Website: lowes
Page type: order-tracking
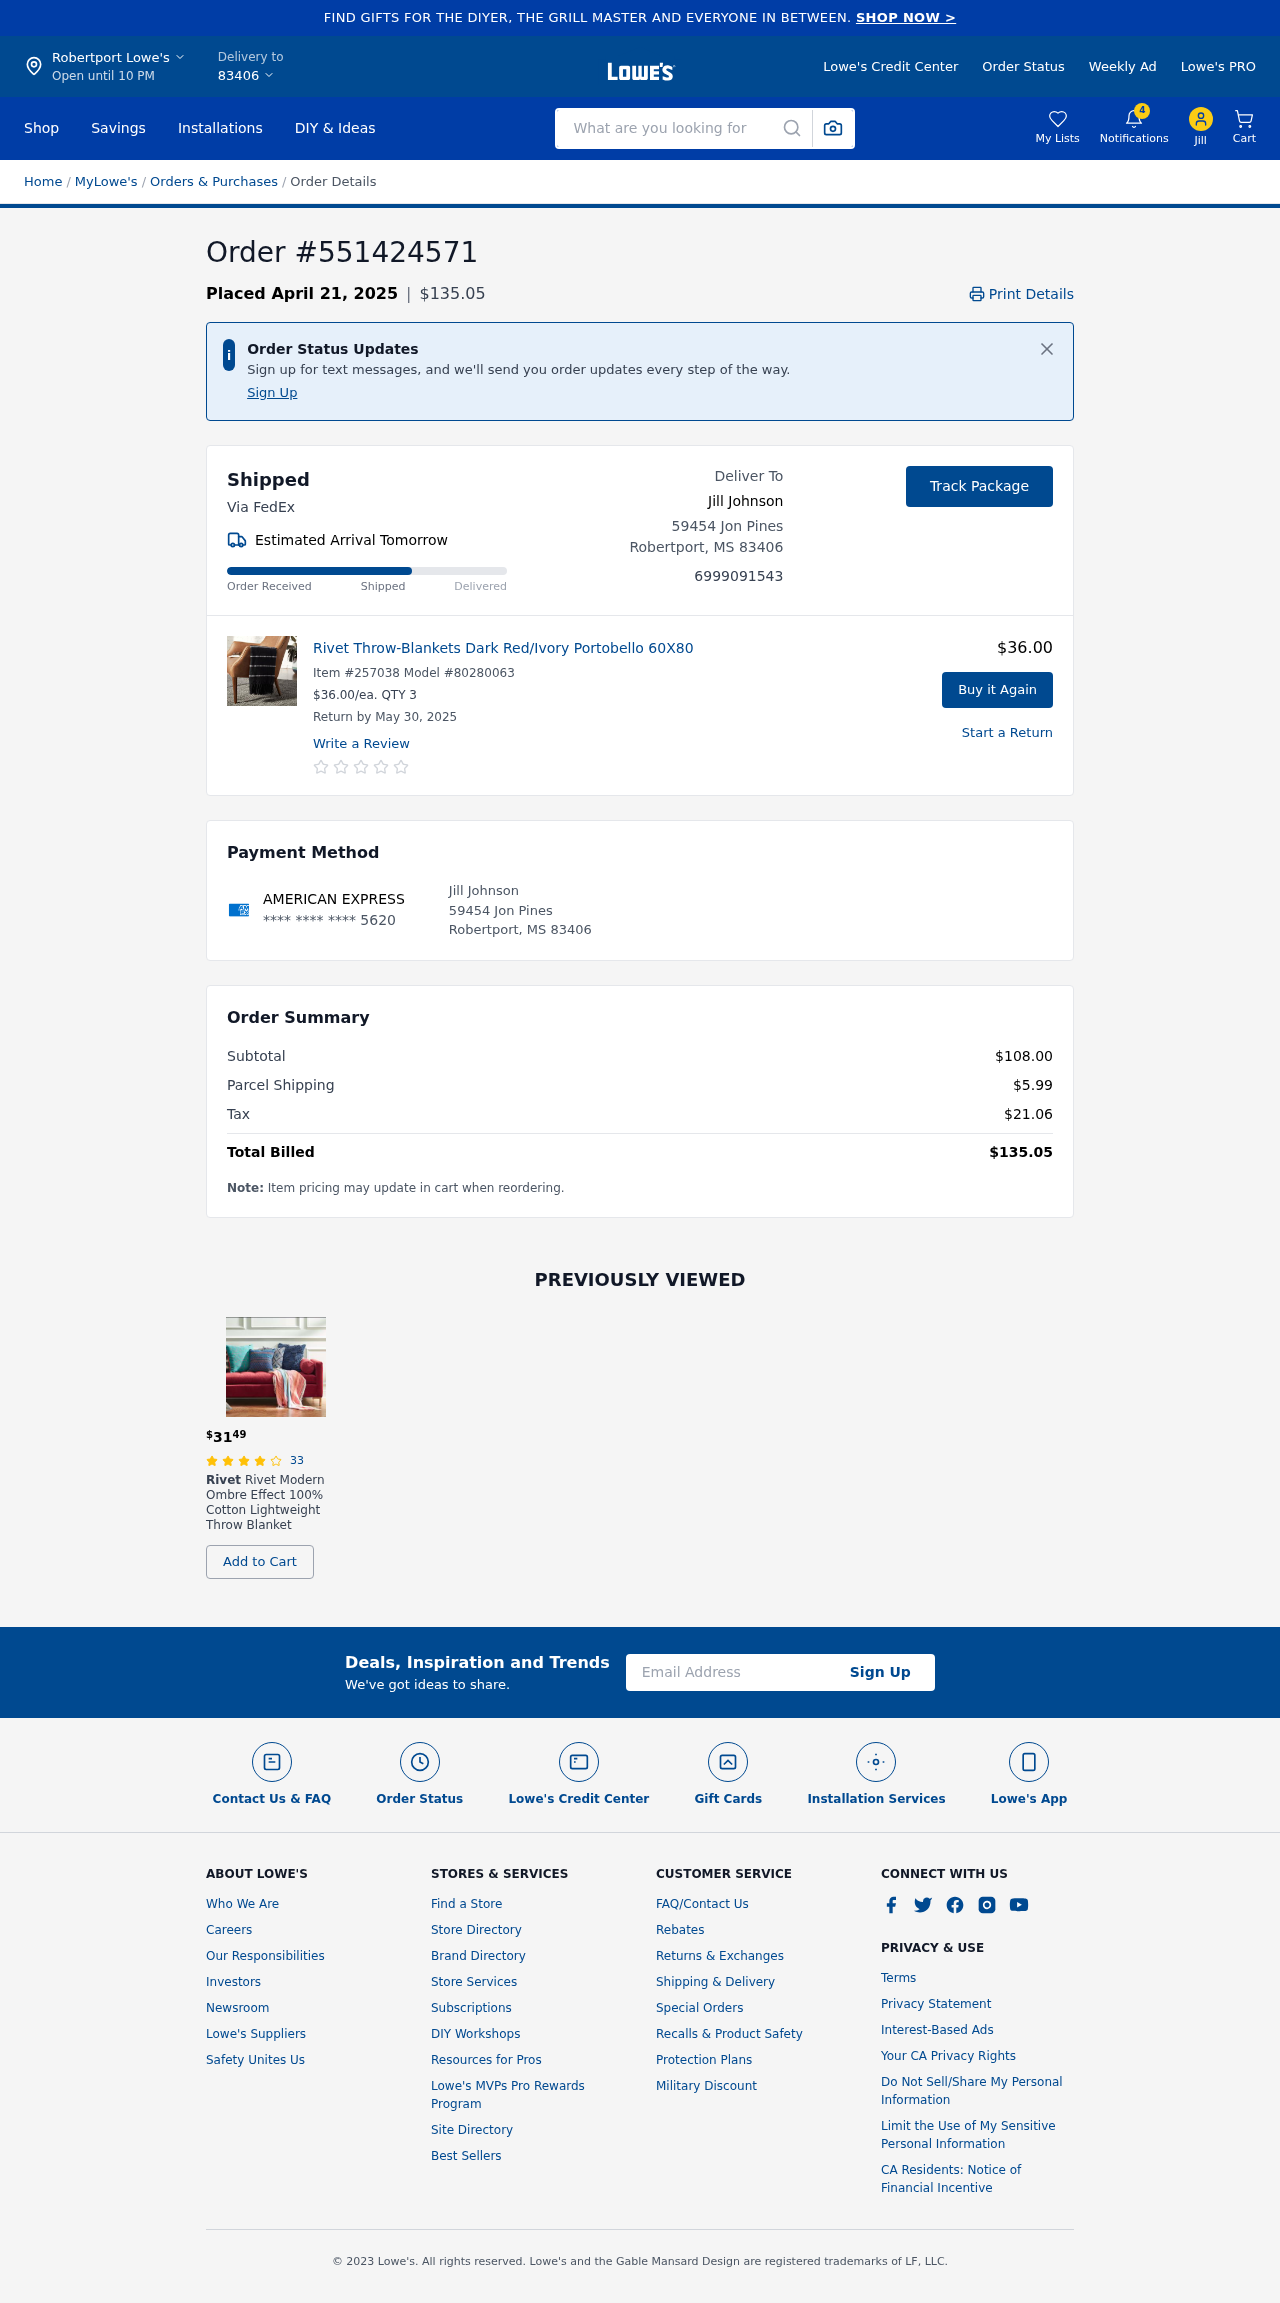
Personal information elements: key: PII_CARD_LAST4
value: **** **** **** 5620
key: PII_CARD_TYPE
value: AMERICAN EXPRESS
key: PII_CITY
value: Robertport Lowe's
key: PII_CITY
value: Robertport
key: PII_CITY_STATE_ZIP
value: Robertport, MS 83406
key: PII_EMAIL
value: jjohnson@gmail.com
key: PII_FIRSTNAME
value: Jill
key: PII_FULLNAME
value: Jill Johnson
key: PII_PHONE
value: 6999091543
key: PII_POSTCODE
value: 83406
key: PII_STREET
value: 59454 Jon Pines
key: PII_FULLNAME2
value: Jill Johnson
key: PII_STATE_ABBR
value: MS
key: PII_POSTCODE_FULL
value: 83406
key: PII_CITY_STATE
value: Robertport, MS
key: PII_POSTCODE_NUMERIC
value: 83406
Product elements: key: PRODUCT1_NAME
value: Rivet Throw-Blankets Dark Red/Ivory Portobello 60X80
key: PRODUCT1_PRICE
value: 36
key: PRODUCT1_QUANTITY
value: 3
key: PRODUCT2_BRAND
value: Rivet
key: PRODUCT2_NAME
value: Rivet Modern Ombre Effect 100% Cotton Lightweight Throw Blanket
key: PRODUCT2_NUM_RATINGS
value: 33
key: PRODUCT2_PRICE
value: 31.49
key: PRODUCT2_RATING
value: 4.3
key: PRODUCT1_ITEM
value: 257038
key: PRODUCT1_MODEL
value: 80280063
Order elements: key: ORDER_ID
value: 551424571
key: ORDER_DATE
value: Placed April 21, 2025
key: ORDER_TOTAL
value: $135.05
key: ORDER_DELIVERY_DATE
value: Estimated Arrival Tomorrow
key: ORDER_RETURN_BY_DATE
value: Return by May 30, 2025
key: ORDER_SUBTOTAL
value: $108.00
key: ORDER_SHIPPING_COST
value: $5.99
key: ORDER_TAX
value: $21.06
Search elements: key: HEADER_SEARCH
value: What are you looking for
Other elements: key: NOTIFICATION_COUNT
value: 4